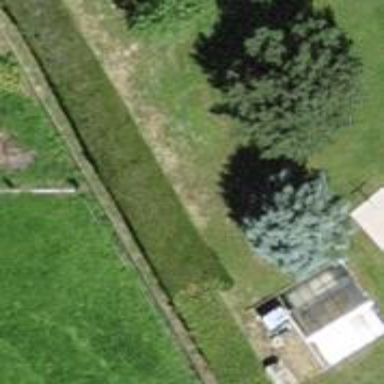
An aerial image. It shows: Hedge acting as barrier.